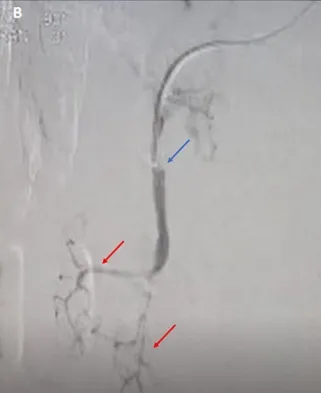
After. Revascularization.
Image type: radiology (x_ray)